Question: I have widget with some sign below it.
Standart font is different from launcher font see screenshot:

Is it possible to get font used on launcher and make my sign with the same font?
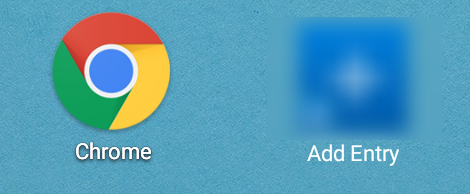
Answer: You can't. Homescreen is the regular Android application, developed by android programmers like you. It is not a part of the system, since anyone can develop his own launcher application (Homescreen as you call it). You can see that there are hundreds of launcher applications in google play currently.